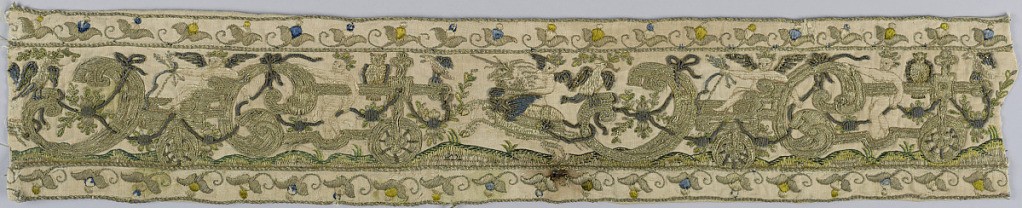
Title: Border
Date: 17th century
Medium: linen, silk, metallic thread Technique: embroidered
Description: Border fragment showing a procession of chariots.